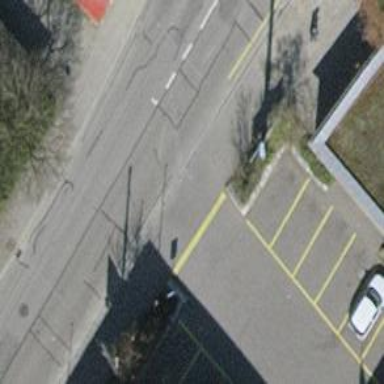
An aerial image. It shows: Asphalt parking aisle road.